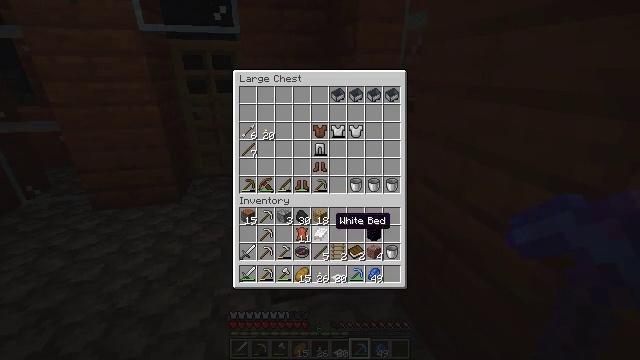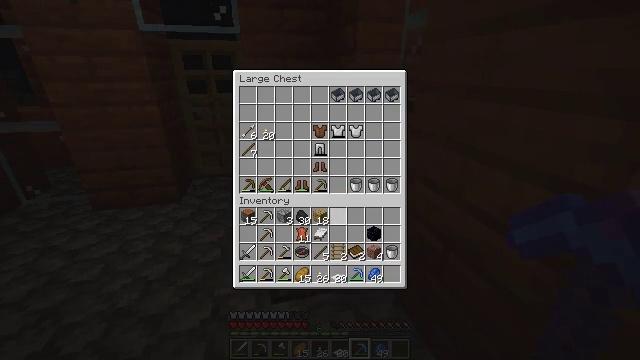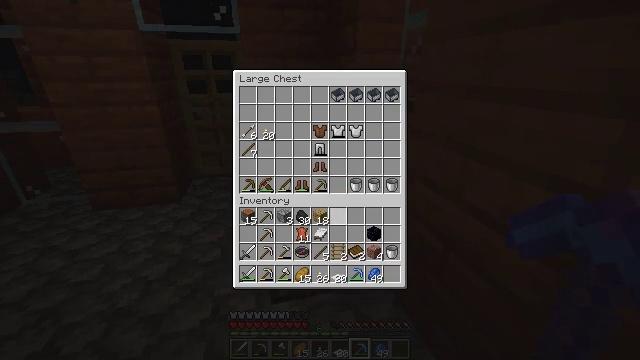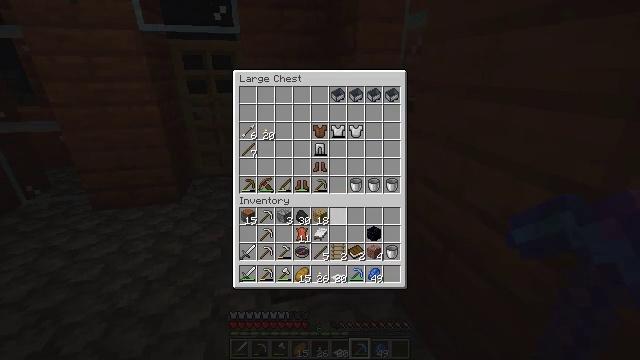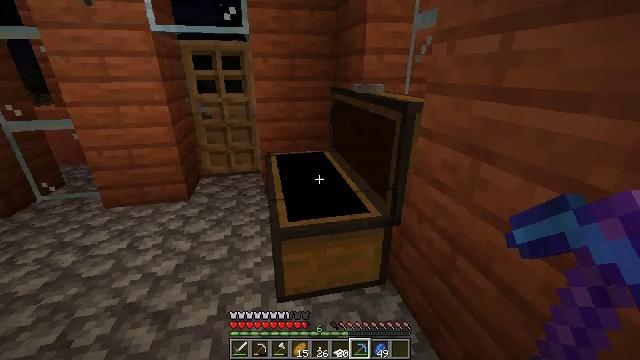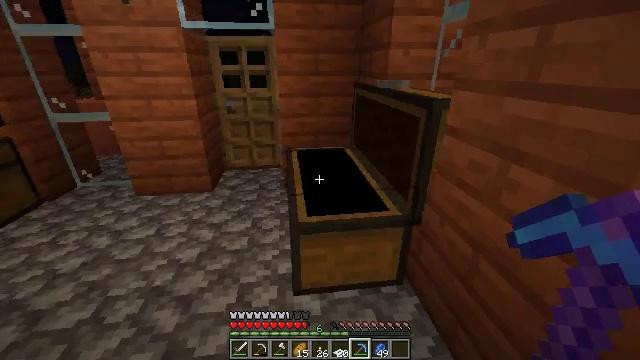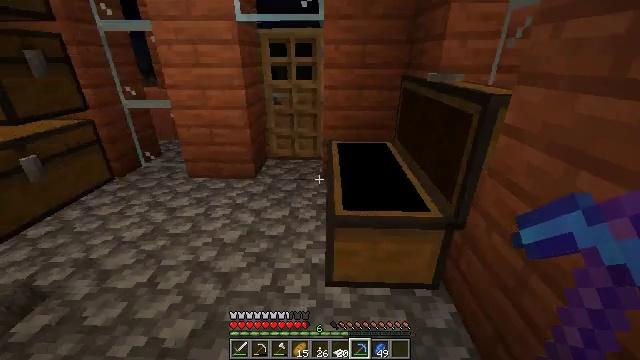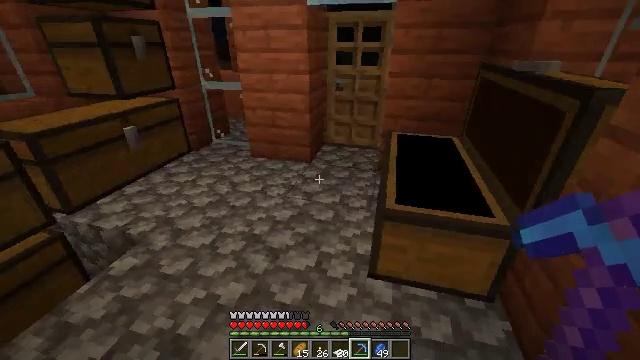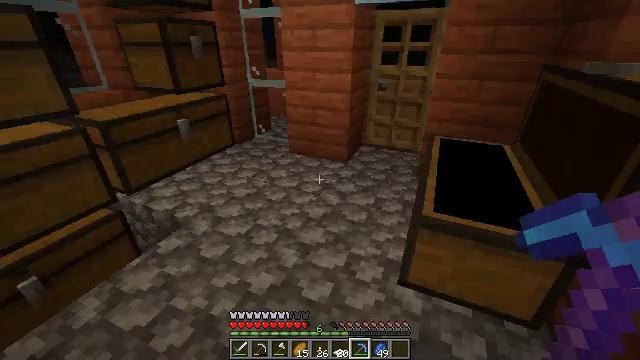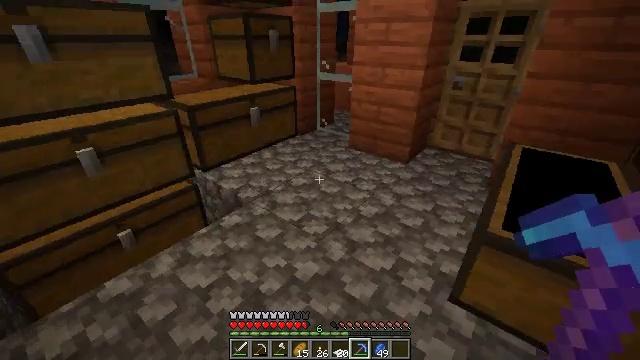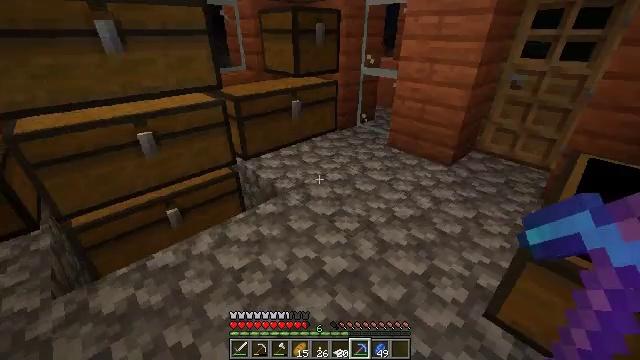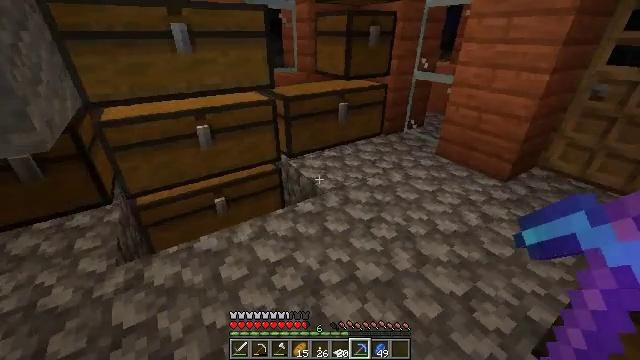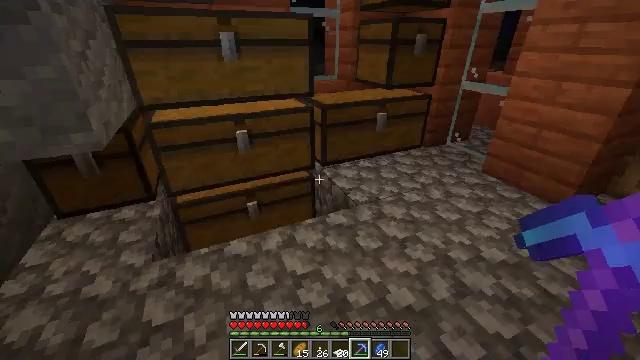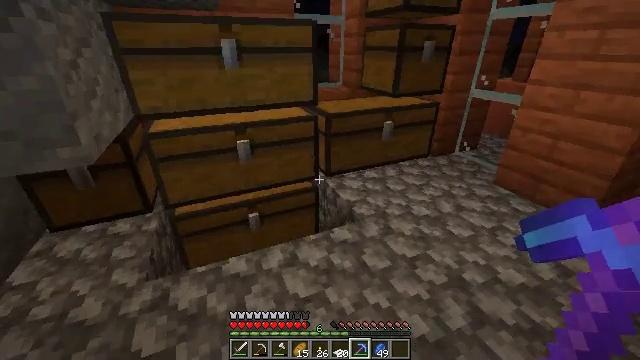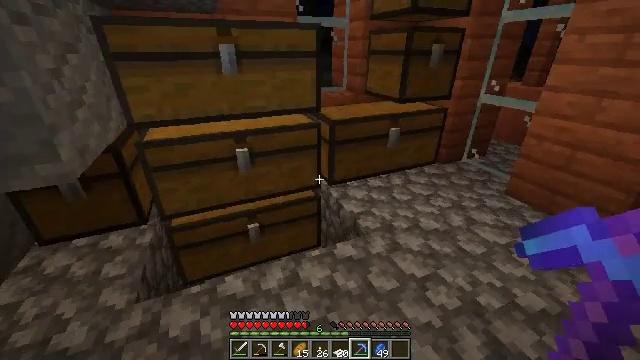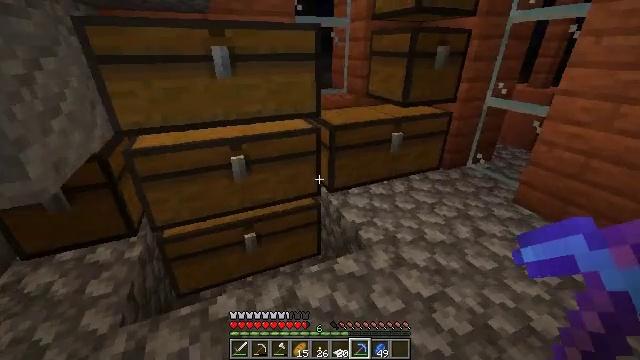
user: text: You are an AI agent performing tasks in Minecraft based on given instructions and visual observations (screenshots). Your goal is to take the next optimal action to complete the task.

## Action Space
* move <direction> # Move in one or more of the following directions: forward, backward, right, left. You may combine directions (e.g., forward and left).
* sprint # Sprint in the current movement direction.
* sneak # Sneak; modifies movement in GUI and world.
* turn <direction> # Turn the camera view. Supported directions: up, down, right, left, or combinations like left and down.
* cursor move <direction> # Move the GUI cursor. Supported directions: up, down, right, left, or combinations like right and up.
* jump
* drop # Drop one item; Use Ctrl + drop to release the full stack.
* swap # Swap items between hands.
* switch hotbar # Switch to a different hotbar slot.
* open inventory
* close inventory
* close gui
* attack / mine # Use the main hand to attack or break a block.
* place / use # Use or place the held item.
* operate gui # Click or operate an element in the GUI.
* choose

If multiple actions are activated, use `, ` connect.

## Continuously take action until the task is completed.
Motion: motion action
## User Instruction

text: Open the crafting table and craft a book.
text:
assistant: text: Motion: turn right and up
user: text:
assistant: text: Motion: no_op
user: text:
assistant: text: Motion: no_op
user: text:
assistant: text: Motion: turn left
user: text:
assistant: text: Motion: turn left
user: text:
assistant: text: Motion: turn left and down
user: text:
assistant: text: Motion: turn left and down
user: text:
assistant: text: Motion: turn left
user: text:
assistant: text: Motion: turn left and down
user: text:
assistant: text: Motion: turn left and down
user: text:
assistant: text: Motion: turn left
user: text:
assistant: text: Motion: move forward, turn left and up
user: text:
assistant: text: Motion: move forward, turn up
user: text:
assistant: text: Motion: move forward
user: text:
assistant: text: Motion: move forward
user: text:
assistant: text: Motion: move forward, turn left
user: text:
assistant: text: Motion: move forward, turn left and down
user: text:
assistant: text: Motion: move forward, turn left and down
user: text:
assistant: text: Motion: turn left and down
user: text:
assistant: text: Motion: turn left and down
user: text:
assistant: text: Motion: no_op
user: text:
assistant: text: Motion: no_op
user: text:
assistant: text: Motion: no_op
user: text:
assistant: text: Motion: turn left
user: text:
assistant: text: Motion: no_op
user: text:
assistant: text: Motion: no_op
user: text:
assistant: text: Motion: turn right and up
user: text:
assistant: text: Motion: turn right and up
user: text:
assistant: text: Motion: turn right and up
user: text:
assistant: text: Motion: use / place